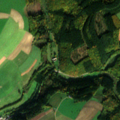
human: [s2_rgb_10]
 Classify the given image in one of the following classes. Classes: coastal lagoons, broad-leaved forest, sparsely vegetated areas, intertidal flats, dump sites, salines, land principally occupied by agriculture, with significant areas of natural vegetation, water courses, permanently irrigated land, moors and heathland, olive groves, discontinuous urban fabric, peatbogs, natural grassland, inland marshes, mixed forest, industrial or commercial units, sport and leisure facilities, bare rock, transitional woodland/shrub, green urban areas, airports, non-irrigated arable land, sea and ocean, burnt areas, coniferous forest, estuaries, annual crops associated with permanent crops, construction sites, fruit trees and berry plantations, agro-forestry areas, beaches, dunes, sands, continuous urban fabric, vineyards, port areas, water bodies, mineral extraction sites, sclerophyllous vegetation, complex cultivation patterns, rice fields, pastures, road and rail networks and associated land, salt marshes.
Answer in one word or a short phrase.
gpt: discontinuous urban fabric, non-irrigated arable land, broad-leaved forest, mixed forest